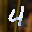
Label: 4